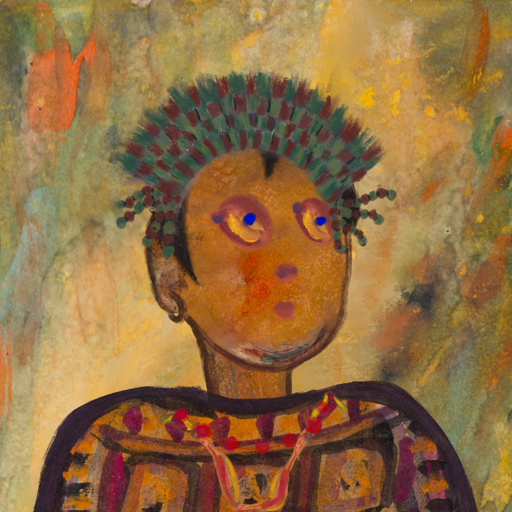
Background: Comrade, Head And Neck Side: Pipe, Face Side: Mother_And_Son_Son, Bust: Doll, Hair Side: Roy_Bahadur, Head Accessory: After_Raid_Crown, Second Necklace: Gypsy_Mother_1, Necklace: Irani_3, Baby: Blank